Interaction volume radius: 5 \u00c5
Interaction volume height: 10 \u00c5
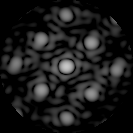
Disorder parameter: 0.22